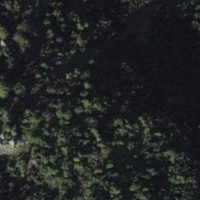
EUNIS habitat code: 41
Species observed at this site:
Lasiommata maera